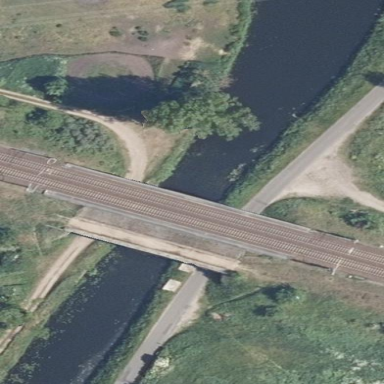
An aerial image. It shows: Beam bridge structure.